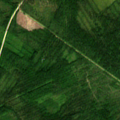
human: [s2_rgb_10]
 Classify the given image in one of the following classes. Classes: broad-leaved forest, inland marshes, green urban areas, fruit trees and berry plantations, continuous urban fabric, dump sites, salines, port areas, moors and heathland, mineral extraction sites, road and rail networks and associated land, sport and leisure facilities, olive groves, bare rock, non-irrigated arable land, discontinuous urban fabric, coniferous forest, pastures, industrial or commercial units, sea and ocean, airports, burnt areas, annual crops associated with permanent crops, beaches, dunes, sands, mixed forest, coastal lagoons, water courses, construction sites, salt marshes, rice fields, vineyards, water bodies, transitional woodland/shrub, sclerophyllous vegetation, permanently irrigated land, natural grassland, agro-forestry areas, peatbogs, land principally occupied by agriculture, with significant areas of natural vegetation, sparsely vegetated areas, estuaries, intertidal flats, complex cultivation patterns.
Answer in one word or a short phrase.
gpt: coniferous forest, mixed forest, transitional woodland/shrub